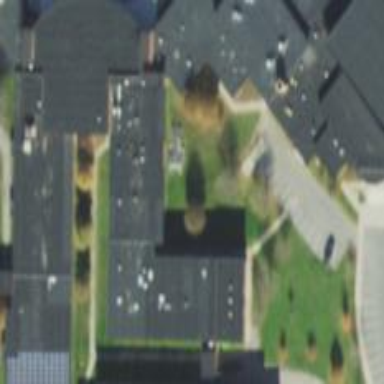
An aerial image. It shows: School building.